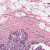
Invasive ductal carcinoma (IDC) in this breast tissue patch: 0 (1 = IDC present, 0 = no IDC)